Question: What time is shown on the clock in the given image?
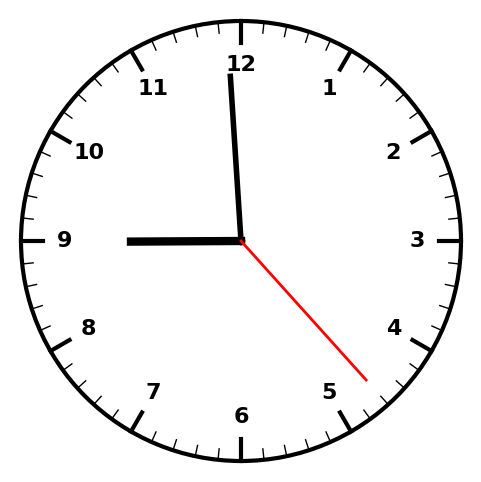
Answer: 08:59:23